Question: I have a menu built with xaml, and the MenuItem has the property ItemTemplate set to the following template:
'''
<HierarchicalDataTemplate x:Key="MenuItemTemplate" DataType="{x:Type mainMenu:MenuItem}" ItemsSource="{Binding ChildMenuItems}">
<MenuItem Command="{Binding Command}" CommandParameter="{Binding CommandParameter}" Header="{Binding Path=Header}" Visibility="{Binding Visible, Converter={converter:BooleanToVisibilityConverter}}" />
</HierarchicalDataTemplate>
'''
When I change the value of the property Visible to false with the intention of hiding the sub-menu what I have as a result is this:

The sub-menus are hidden but they still take some space. How can I change that to adapt to the number of items left in the menu?
Here's the code from the converter:
'''
public class BooleanToVisibilityConverter : MarkupExtension, IValueConverter
{
public object Convert(object value, Type targetType, object parameter, CultureInfo culture)
{
return (bool) value ? Visibility.Visible : Visibility.Collapsed;
}
}
'''
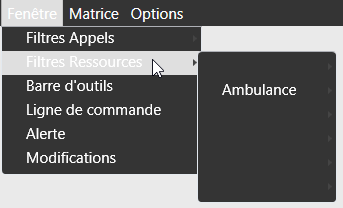
Answer: You shouldn't be using a 'HierarchicalDataTemplate' to define your child 'MenuItem's. Instead, try using the 'MenuItem.ItemsSource' property:
'''
<DataTemplate x:Key="MenuItemTemplate" DataType="{x:Type mainMenu:MenuItem}">
<MenuItem Command="{Binding Command}" CommandParameter="{Binding CommandParameter}"
Header="{Binding Path=Header}" Visibility="{Binding Visible, Converter={
converter:BooleanToVisibilityConverter}}"
ItemsSource="{Binding ChildMenuItems}" />
</DataTemplate>
'''
---
UPDATE >>>
Yeah sorry, you need to set the child 'MenuItem' properties in a 'Style' set as the 'MenuItem.ItemContainerStyle'. Rather than explain it all here, I prefer to direct you to the <URL> page from Lester's WPF\SL Blog on MSDN, which explains how to do it well.
Also, if you're going to data bind the 'MenuItem's, then you might as well remove the relevant items from the data bound collection instead of trying to set the 'Visibility'. The UI will look the same, but it will be much simpler. It's always best to manipulate the data elements in WPF when you can, rather than the UI elements.